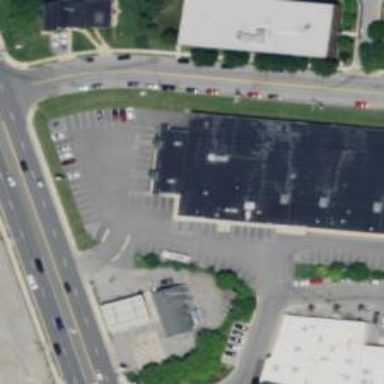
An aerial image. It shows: Building that houses bowling alley.